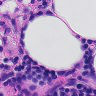
Metastatic tissue present: no